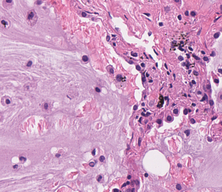
Tumor epithelial tissue: no
Tumor-associated stroma tissue: no
Normal tissue: yes